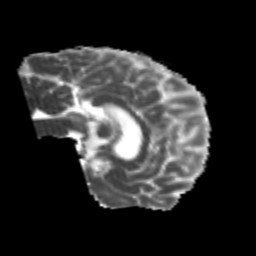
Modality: MD
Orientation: sagittal
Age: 25
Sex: male
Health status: healthy
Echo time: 0.074 s